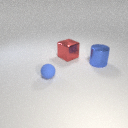
small blue rubber sphere to the left of large blue metal cylinder